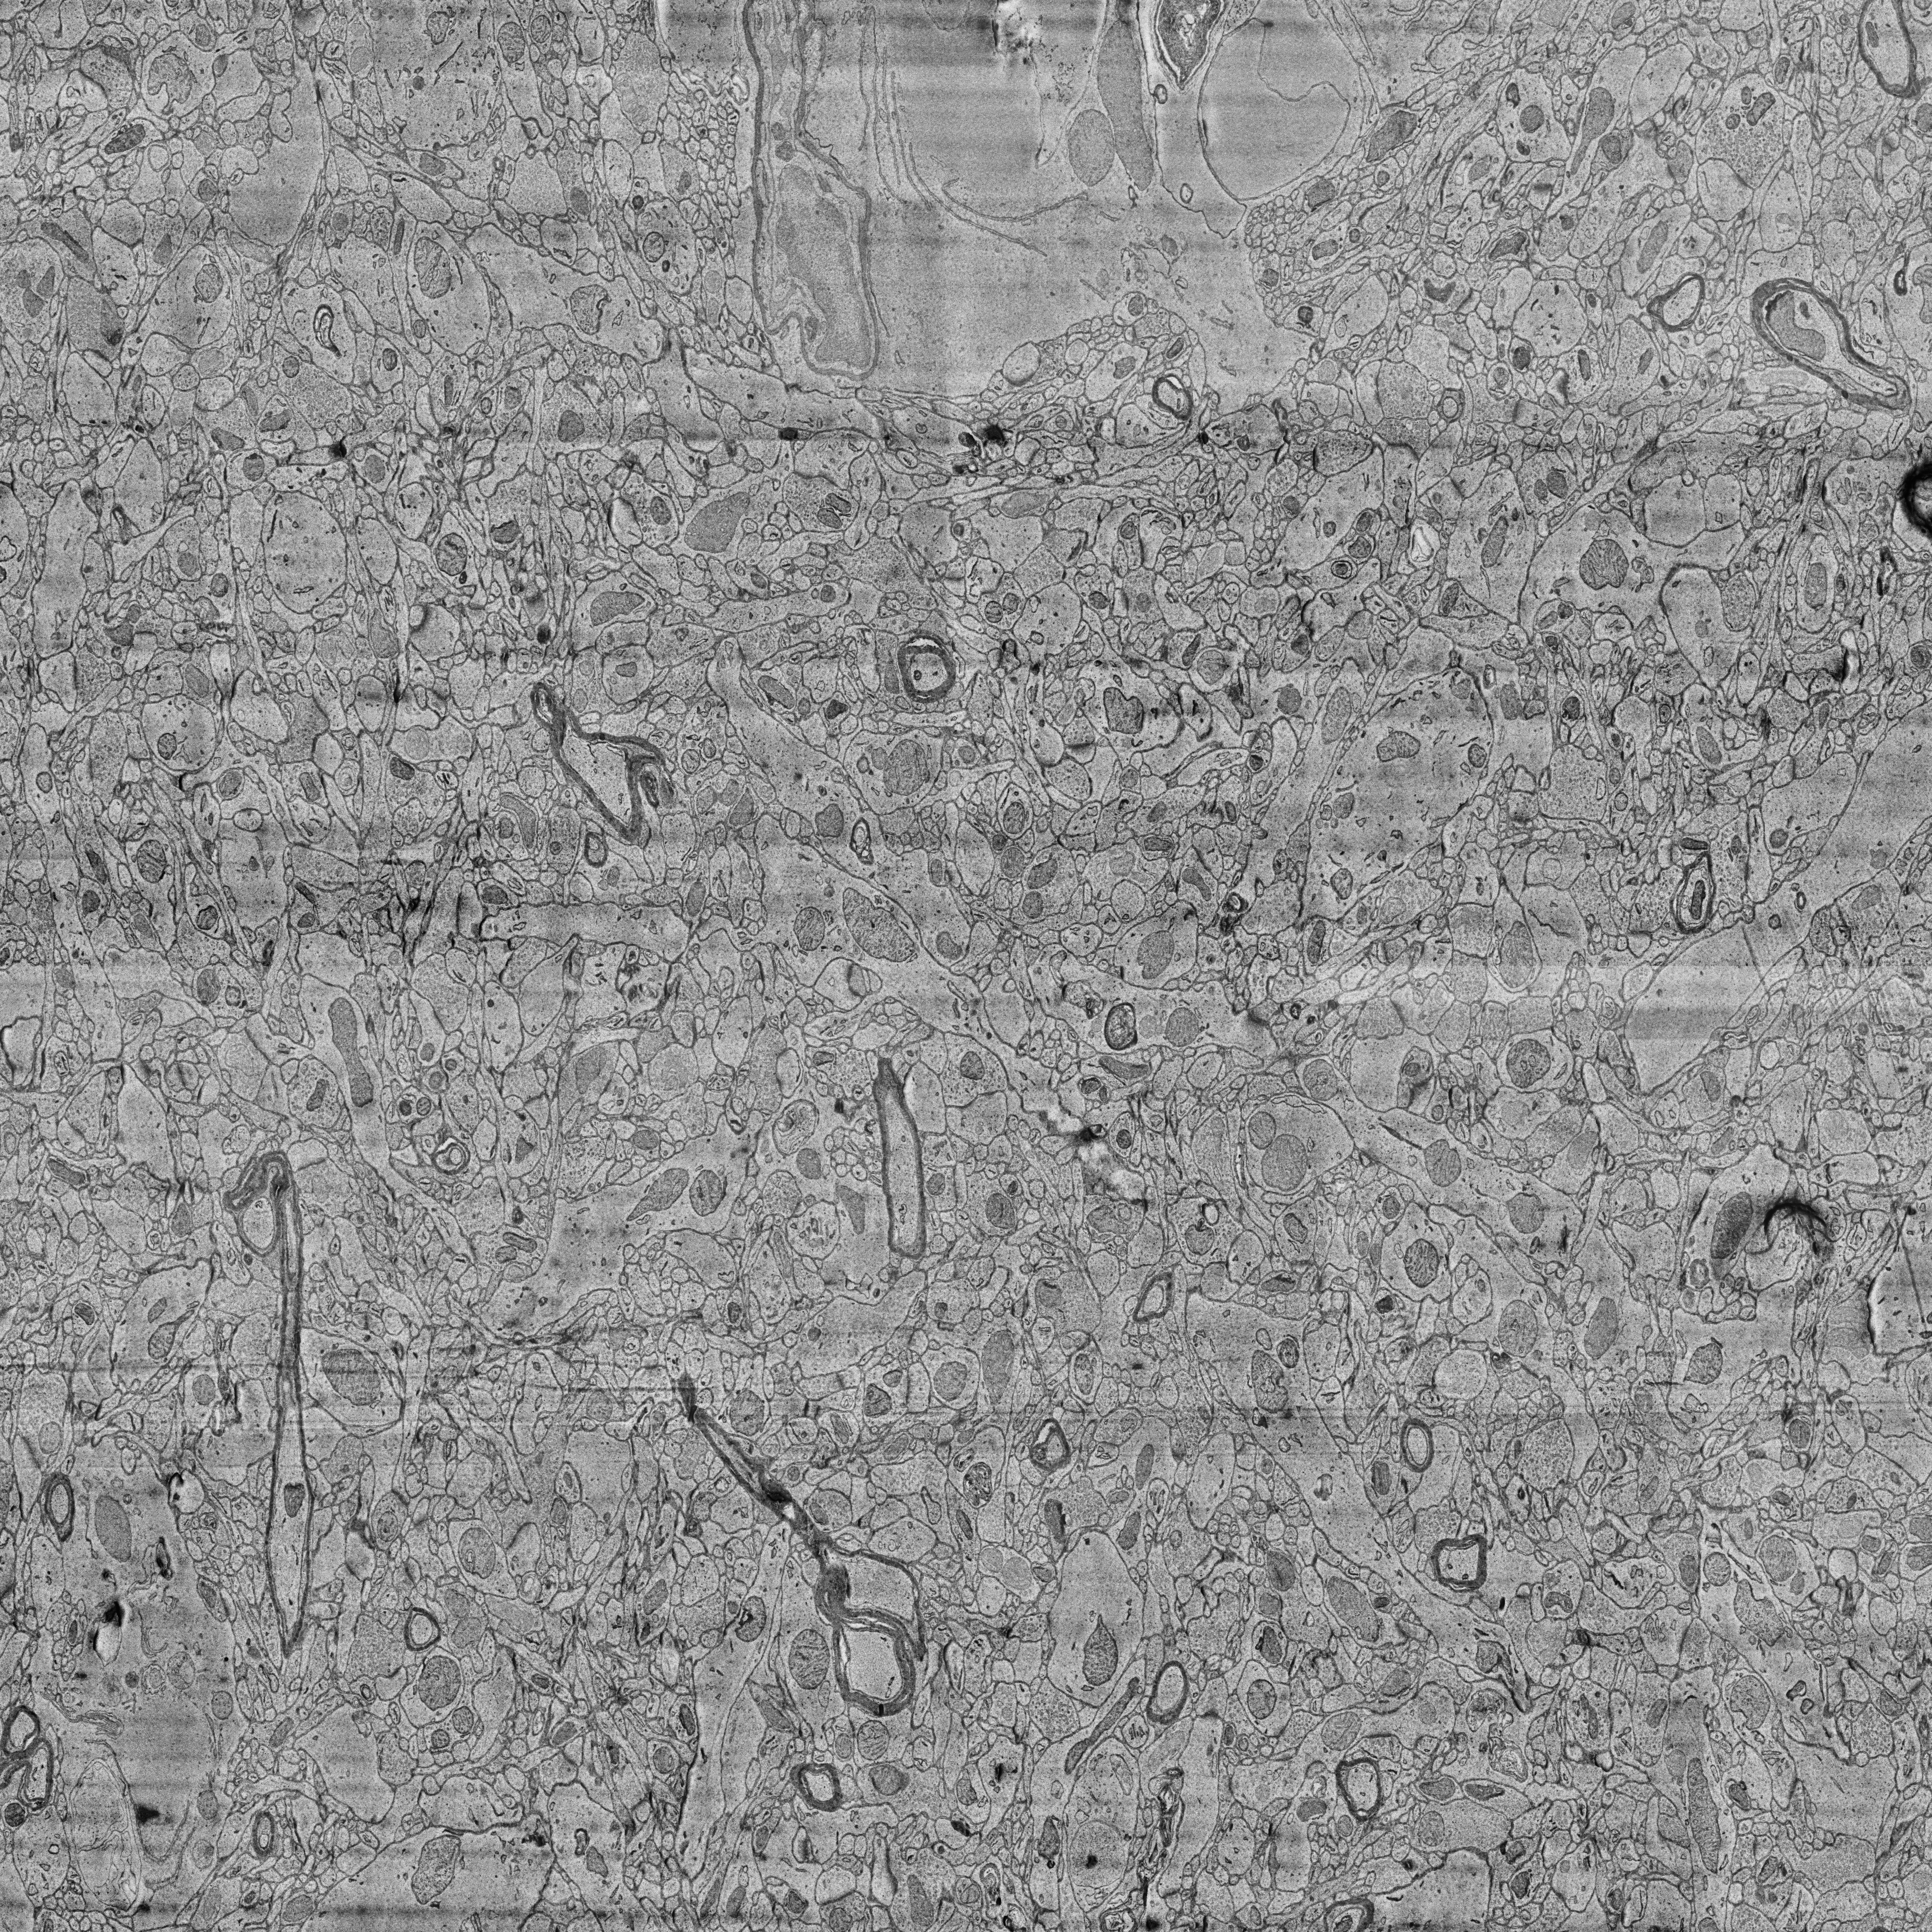
Electron microscopy slice of human cortex tissue
Slice depth (z): 6
Mitochondria instances in slice: 452